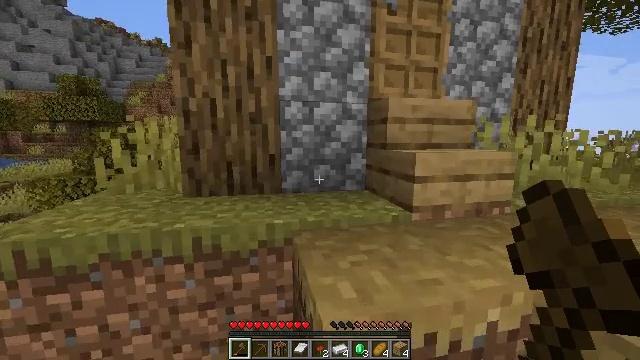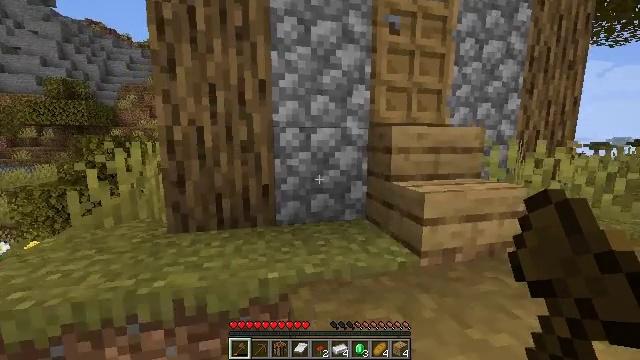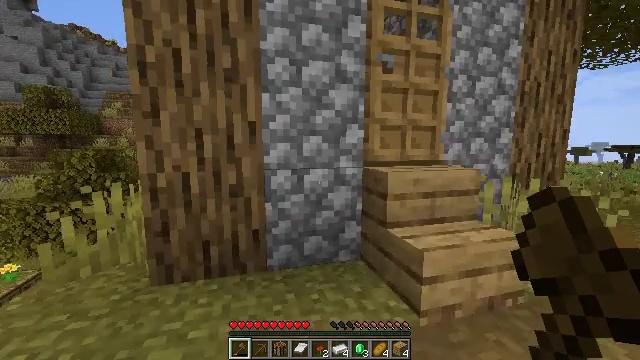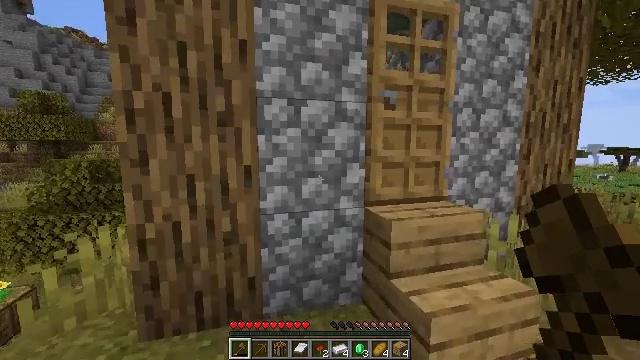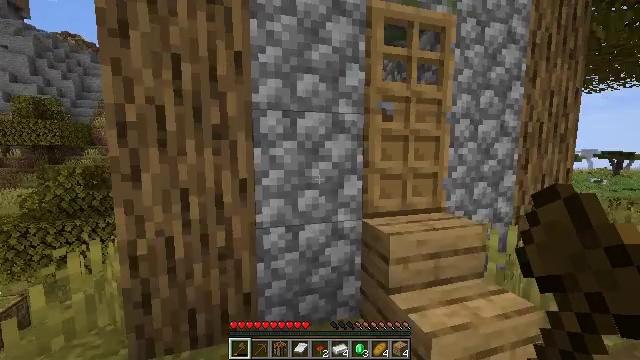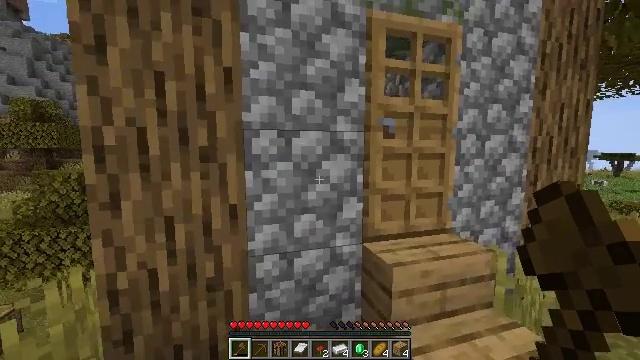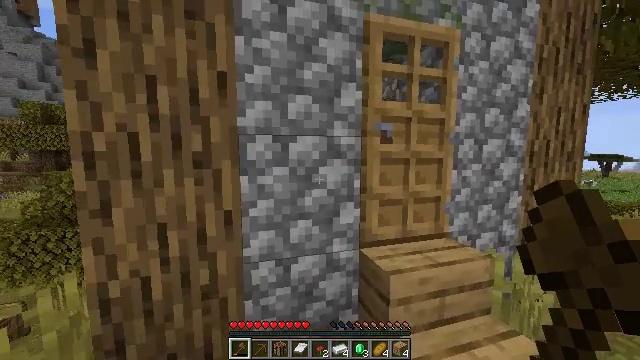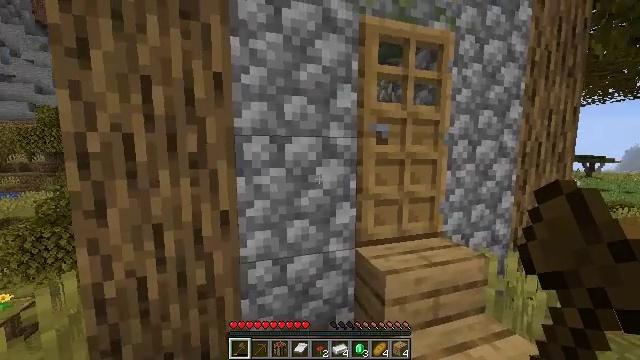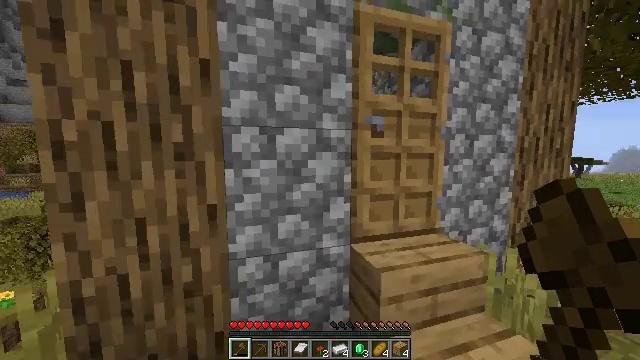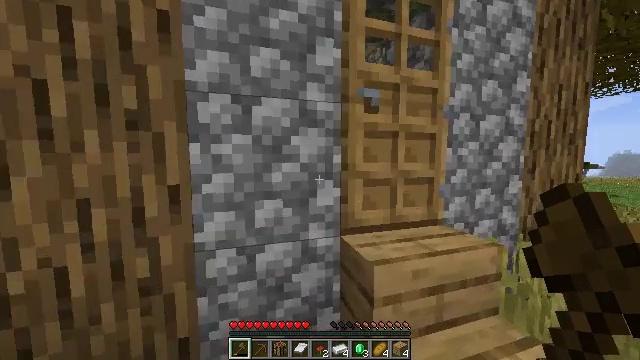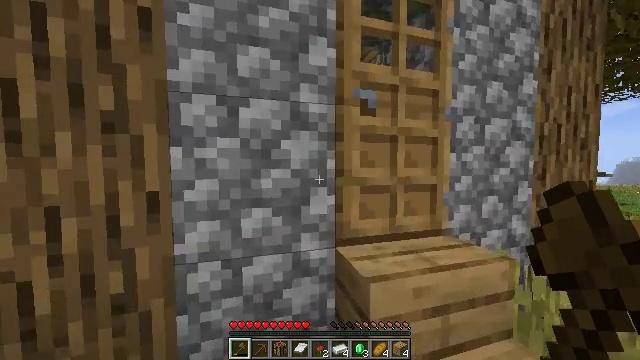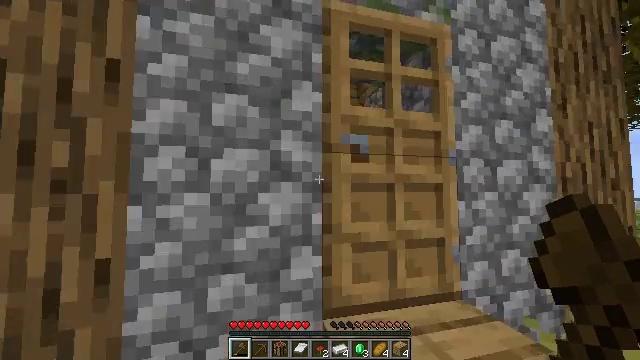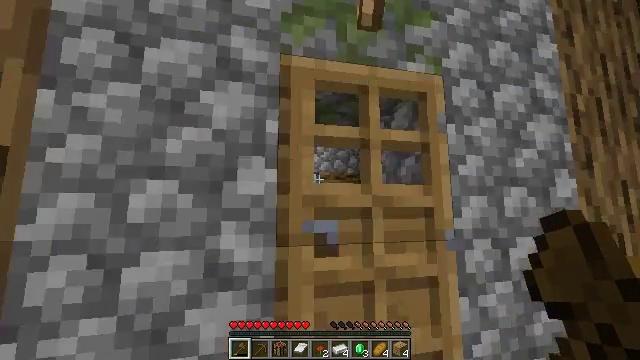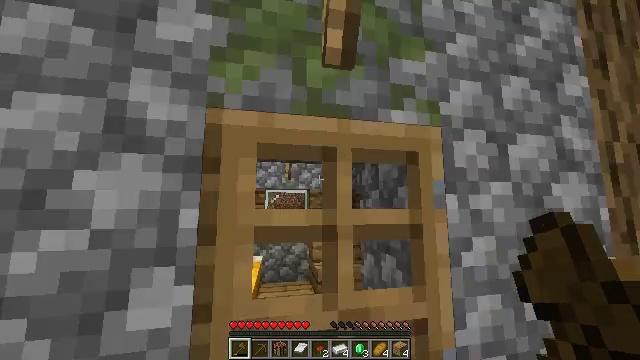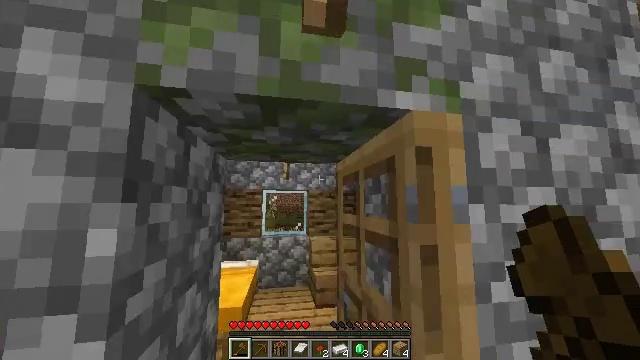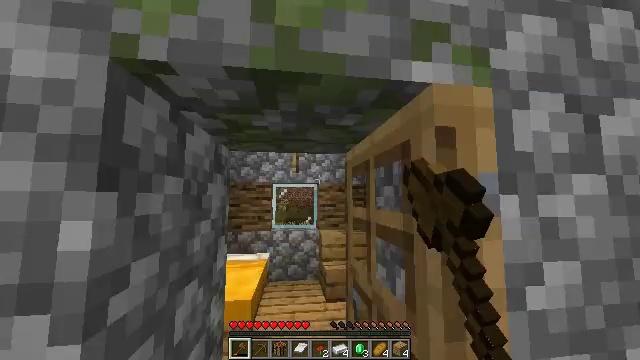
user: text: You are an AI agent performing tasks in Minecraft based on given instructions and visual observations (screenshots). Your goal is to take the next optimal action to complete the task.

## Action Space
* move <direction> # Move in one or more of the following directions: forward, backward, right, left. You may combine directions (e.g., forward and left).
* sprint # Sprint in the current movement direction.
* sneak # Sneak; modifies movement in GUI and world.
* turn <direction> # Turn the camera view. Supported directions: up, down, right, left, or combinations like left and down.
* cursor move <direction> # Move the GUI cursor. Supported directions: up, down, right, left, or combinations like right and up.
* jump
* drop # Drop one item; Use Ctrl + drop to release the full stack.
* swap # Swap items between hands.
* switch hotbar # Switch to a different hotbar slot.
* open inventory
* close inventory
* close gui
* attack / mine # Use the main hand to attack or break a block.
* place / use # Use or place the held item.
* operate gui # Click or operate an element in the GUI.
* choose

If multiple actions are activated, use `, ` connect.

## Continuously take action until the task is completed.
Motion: motion action
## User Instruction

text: Make some bread using three wheat.
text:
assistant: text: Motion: move forward, turn right, jump
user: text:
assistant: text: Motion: move forward, turn right and up, jump
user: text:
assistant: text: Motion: move forward and move right, jump
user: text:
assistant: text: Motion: move forward and move right, jump
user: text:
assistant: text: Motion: move forward and move right, sprint, jump
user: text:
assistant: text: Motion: move forward and move right, sprint, jump
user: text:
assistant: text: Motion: move forward and move right, sprint
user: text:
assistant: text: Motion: move forward and move right, sprint
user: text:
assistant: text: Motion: move forward and move right, sprint, turn up
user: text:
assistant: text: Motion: move forward and move right, turn up
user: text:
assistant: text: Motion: move forward and move right, turn left and up
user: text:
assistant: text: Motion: move forward and move right, turn left and up
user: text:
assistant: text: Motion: move forward
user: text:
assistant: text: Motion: move forward, use / place
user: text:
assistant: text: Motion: move forward, turn left and down, use / place
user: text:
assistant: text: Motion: move forward, use / place
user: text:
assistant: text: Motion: move forward, use / place
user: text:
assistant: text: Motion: move forward, turn down
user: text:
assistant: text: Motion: move forward, turn left and down
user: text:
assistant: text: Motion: move forward and move left, turn left and down
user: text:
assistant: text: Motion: move forward and move left, turn left and down
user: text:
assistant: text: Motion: move forward and move left, turn down
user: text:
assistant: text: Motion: move forward and move left, turn right and down
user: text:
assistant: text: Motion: move forward and move left, turn right and down
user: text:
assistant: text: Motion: turn right and down
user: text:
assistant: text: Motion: turn right and down
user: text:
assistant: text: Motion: turn right and down
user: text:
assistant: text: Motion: turn right
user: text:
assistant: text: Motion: turn right and up
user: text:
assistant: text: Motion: turn right and up